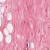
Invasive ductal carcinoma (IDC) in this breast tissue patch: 0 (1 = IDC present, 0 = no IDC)